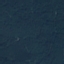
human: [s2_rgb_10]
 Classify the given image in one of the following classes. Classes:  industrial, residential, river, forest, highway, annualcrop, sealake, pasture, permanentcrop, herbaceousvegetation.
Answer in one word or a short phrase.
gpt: Forest